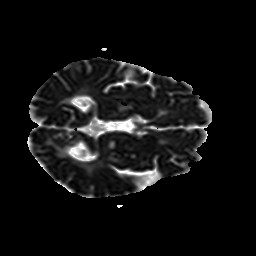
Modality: ADC
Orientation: axial
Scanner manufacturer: philips
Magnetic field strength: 1.5 T
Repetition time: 2.887 s
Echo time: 0.06175 s